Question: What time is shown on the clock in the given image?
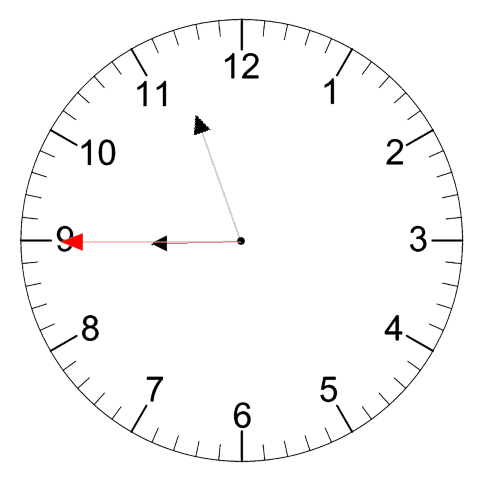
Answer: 08:56:45